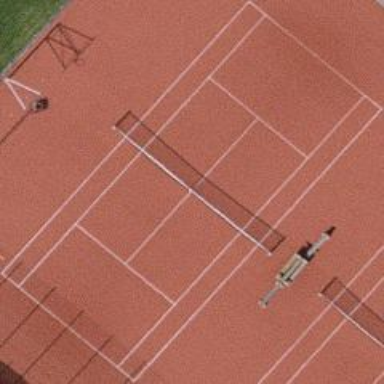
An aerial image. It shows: Tennis court on pitch designated for leisure land.